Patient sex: M
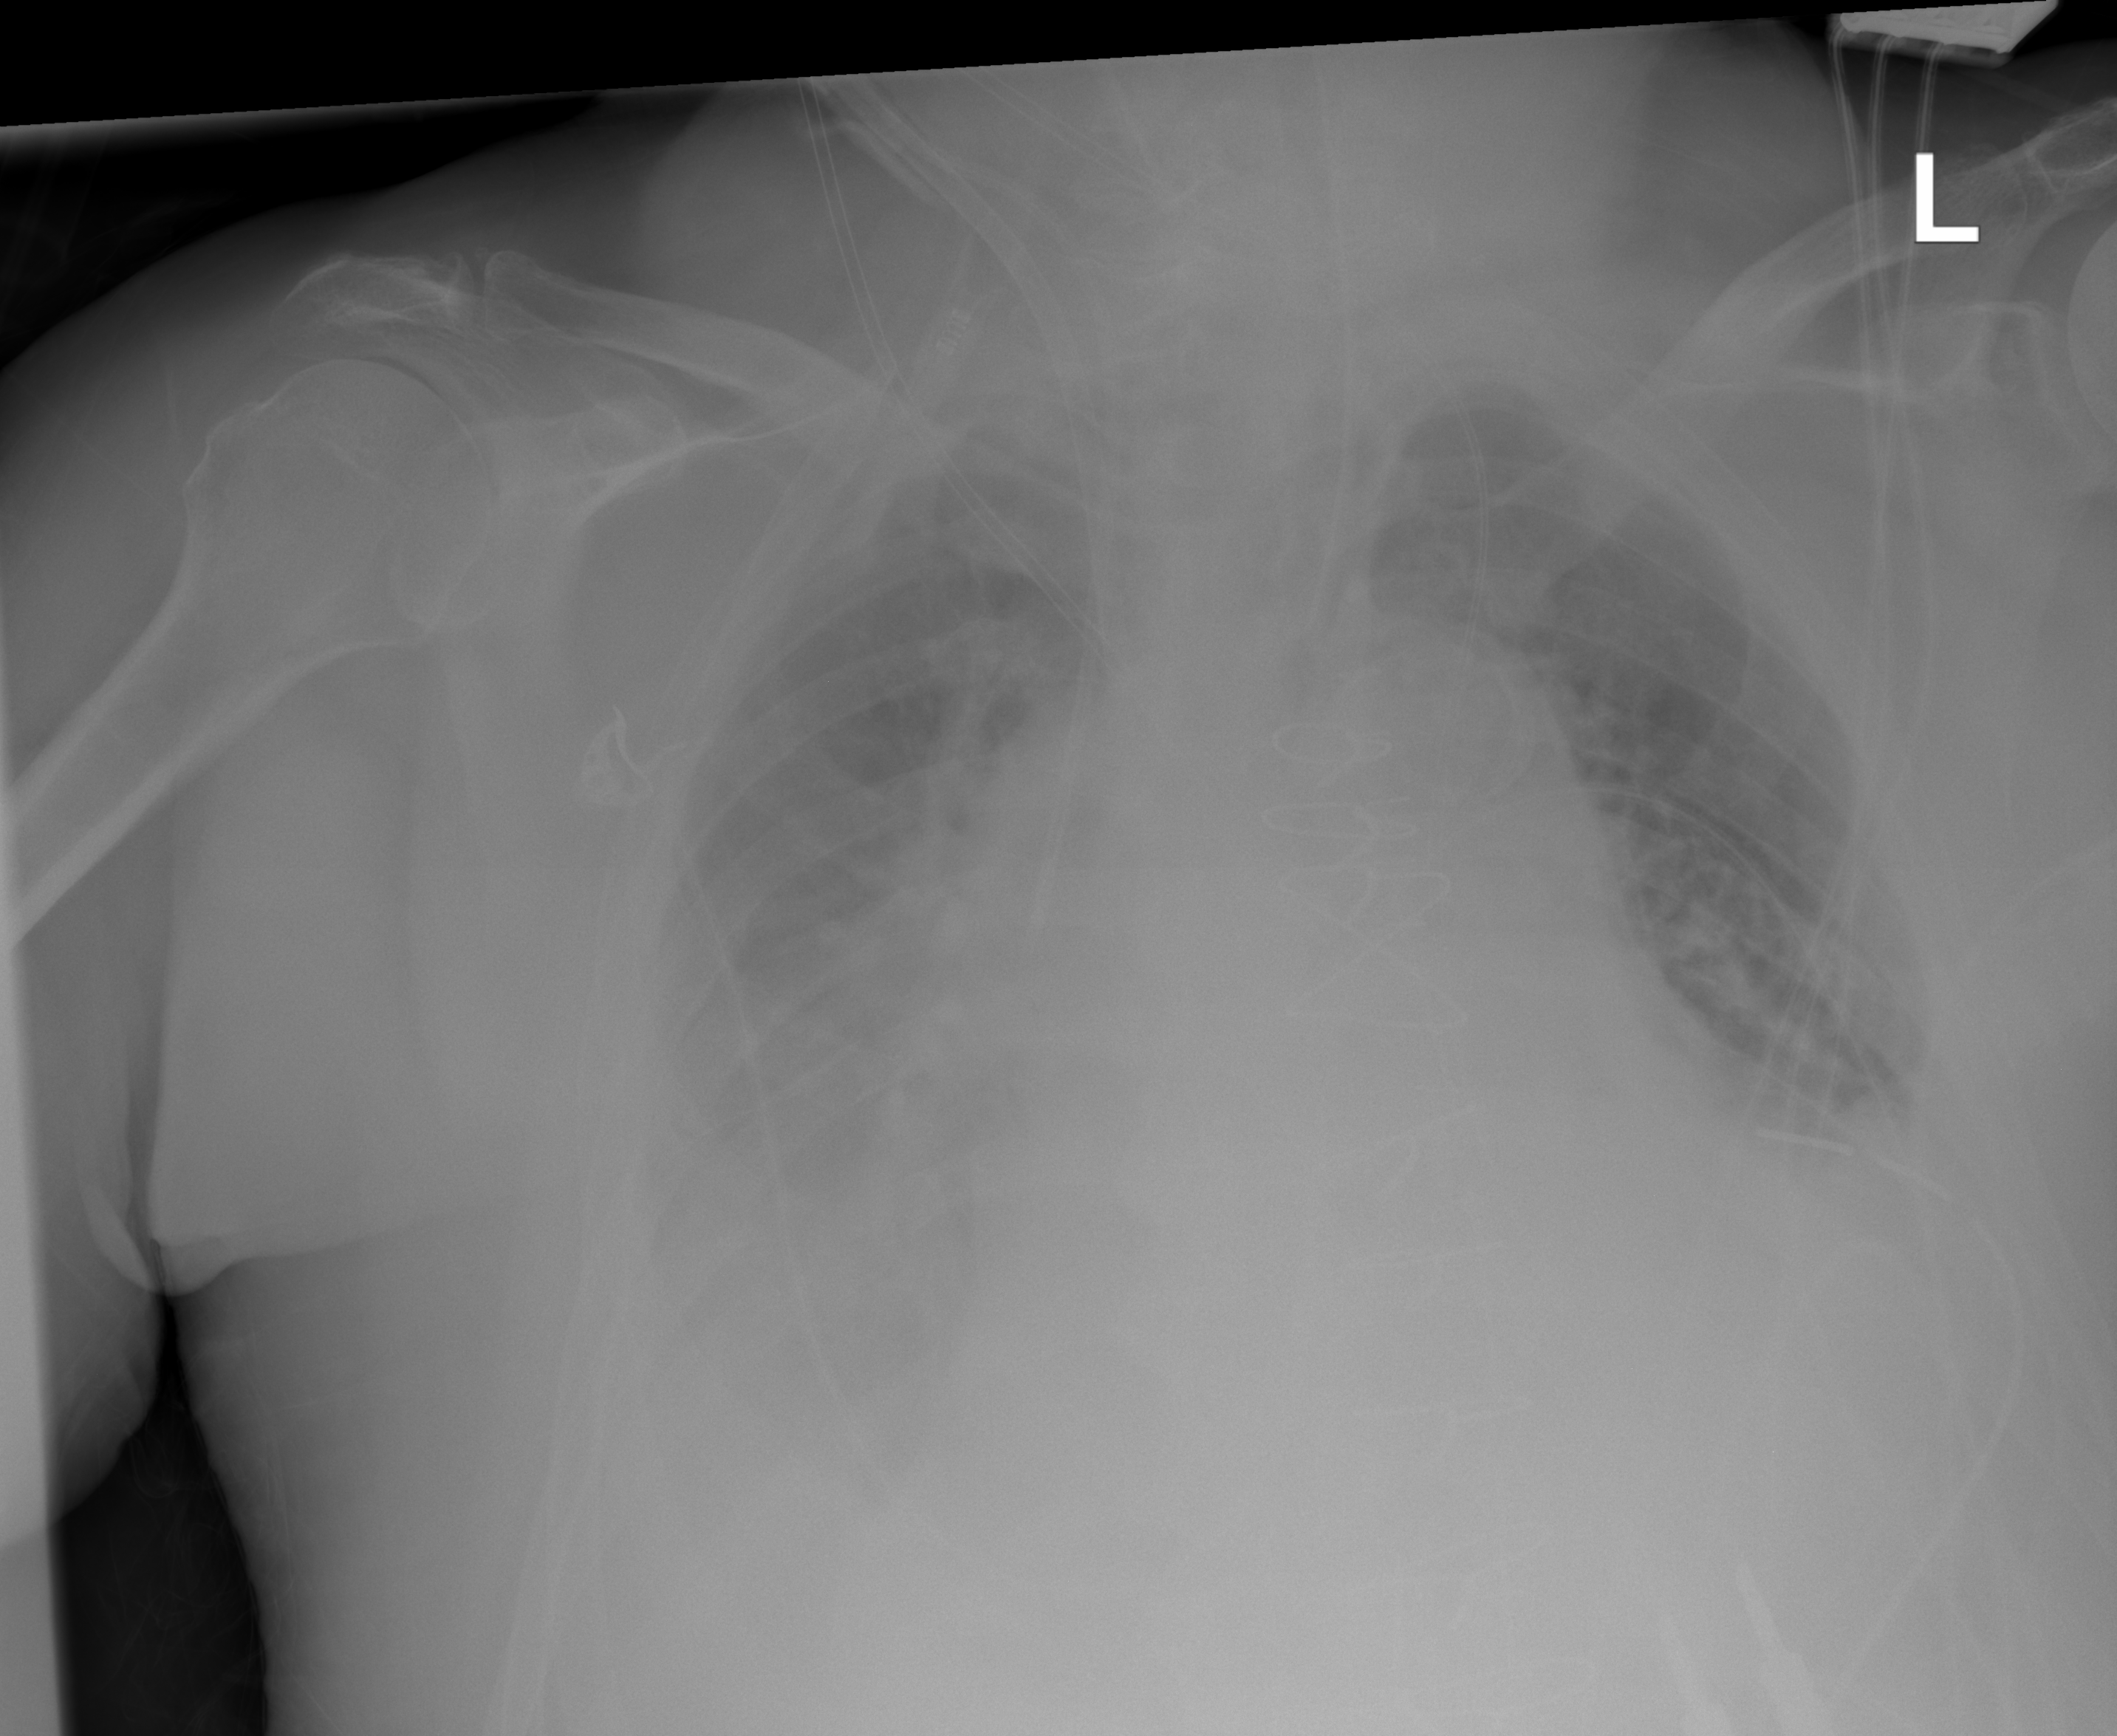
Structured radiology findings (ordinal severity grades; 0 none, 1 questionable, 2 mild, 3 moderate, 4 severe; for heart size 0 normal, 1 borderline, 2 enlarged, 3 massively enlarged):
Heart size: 2
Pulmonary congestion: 2
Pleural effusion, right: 3
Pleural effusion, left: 2
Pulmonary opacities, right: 1
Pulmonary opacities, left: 1
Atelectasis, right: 2
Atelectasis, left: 2